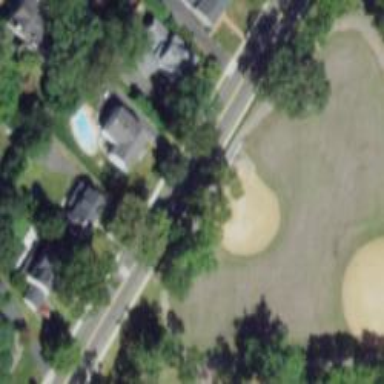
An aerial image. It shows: Baseball pitch for leisure and sports activities.